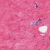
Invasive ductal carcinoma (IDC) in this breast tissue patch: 0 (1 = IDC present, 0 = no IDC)